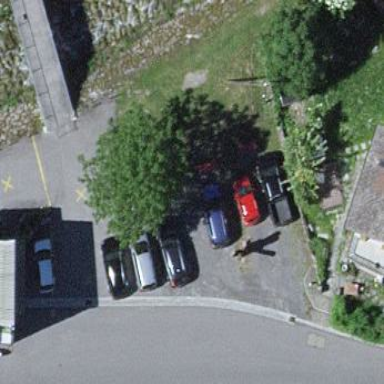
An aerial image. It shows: Parking area with surface.